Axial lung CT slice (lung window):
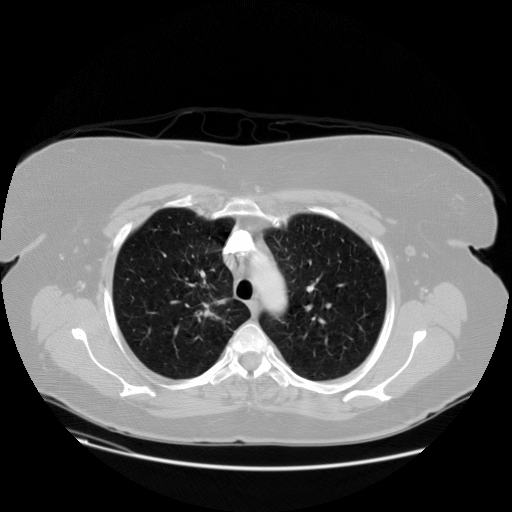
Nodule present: no